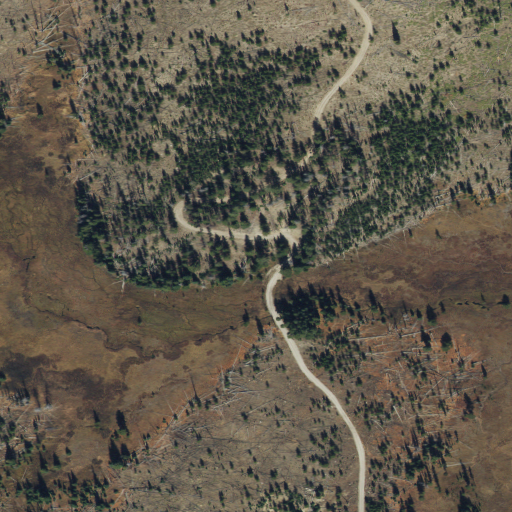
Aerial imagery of plain(s) in Idaho named Little Pony Meadows containing shrub, woody wetlands, herbaceous wetlands, evergreen forest, and grassland